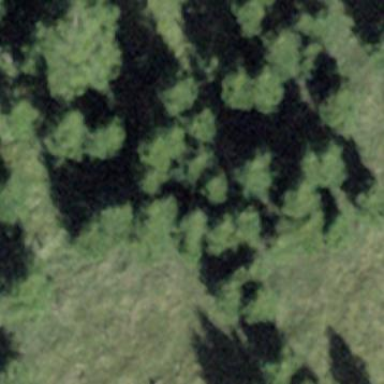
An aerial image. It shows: Patch of scrub vegetation.